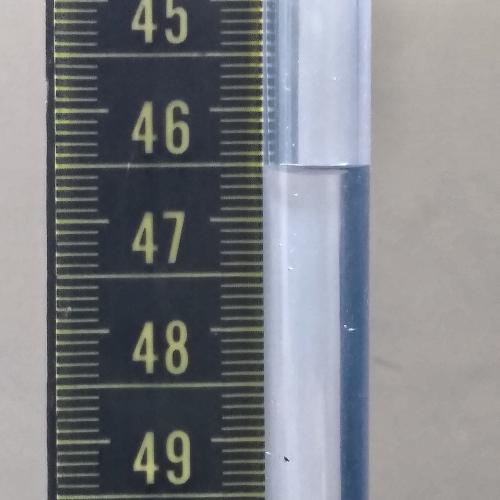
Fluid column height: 46.5 cm